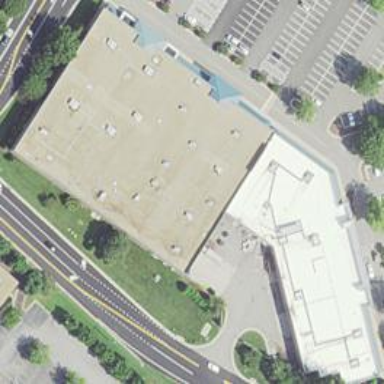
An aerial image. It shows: Retail building.